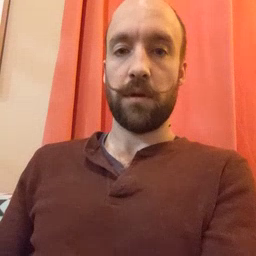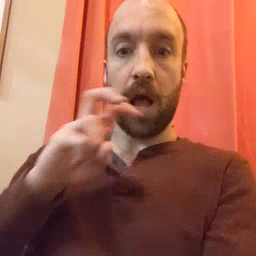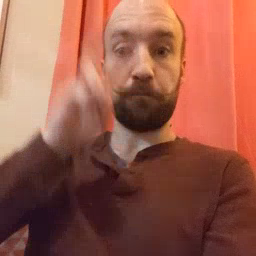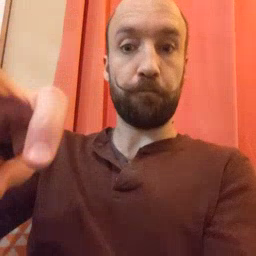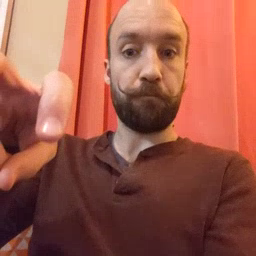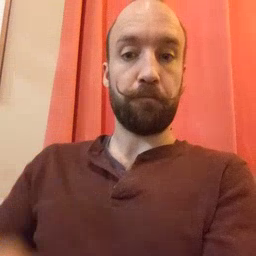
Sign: jump